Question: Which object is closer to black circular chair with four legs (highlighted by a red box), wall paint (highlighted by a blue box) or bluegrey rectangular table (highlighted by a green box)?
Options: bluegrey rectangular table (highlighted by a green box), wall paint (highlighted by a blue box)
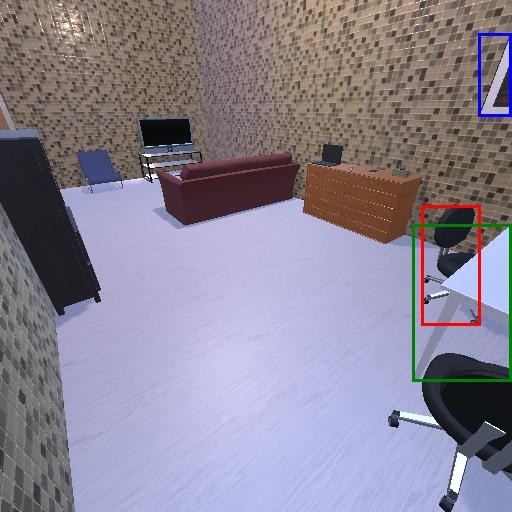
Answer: bluegrey rectangular table (highlighted by a green box)